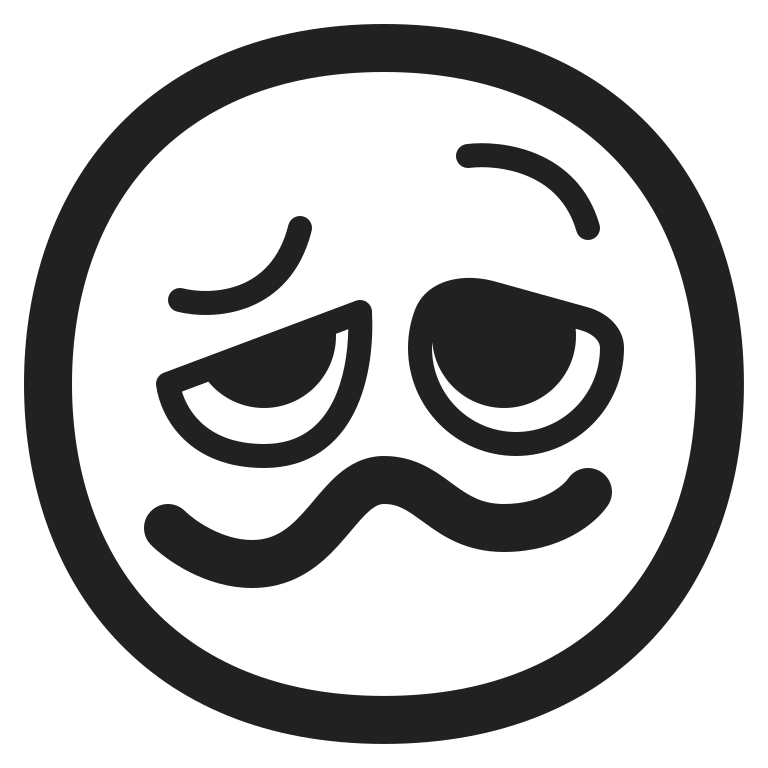
woozy face high contrast